六年级 · 计数
如图, 老师将 50 本书送给学生 $A$ 、

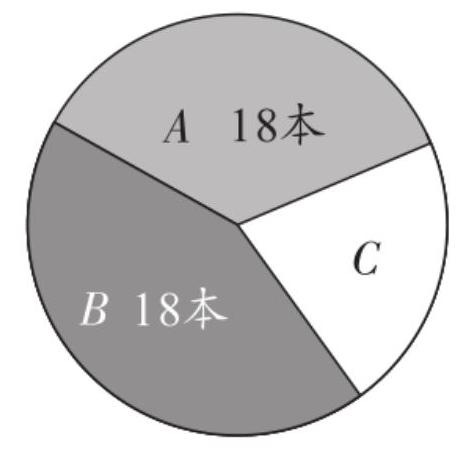
A. $78 \%$
B. $22 \%$
C. $42 \%$
答案: B